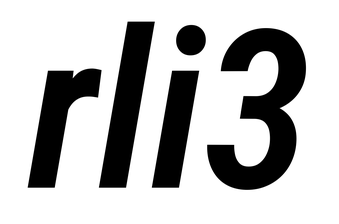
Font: Roboto-Italic_Condensed_SemiBold_Italic